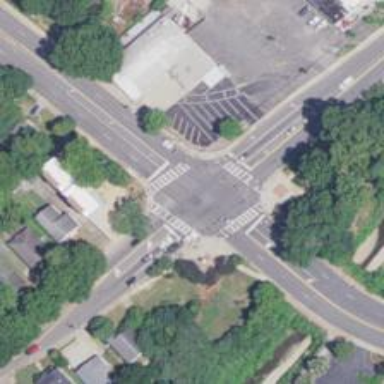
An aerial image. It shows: Marked crossing on footway.